Question: The text inside of my progress bars are getting cut off on the top. I'd like to move the text to the middle of the progress bar.
How can I do so?
I've tried 'position: relative;' and 'top: 40px' but that is causing issues for me when I dynamically change the number (with JS). Oddly, the number is getting cut off on the top even when it appears in the middle of the progress bar. Even more odd is that is only happening in Chrome (FF and IE work fine).
Notice in this image, only the bottom changed, but the top part didn't:

So, I included a live example WITHOUT the relative positioning, I'm thinking that that is the reason things are wacky. Can you guys figure out how to just move the text down to the middle without relative positioning? Or just figure out how to prevent the number from getting cut off with the relative positioning?
Also, I don't want absolute positioning either because the number needs to remain in the middle of each individual progress bar.
<URL>
'''
<div class="row">
<div class="col-md-12">
<div class="content">
<h2>Summary</h2>
<div class="progress text-center">
<div class="progress-bar progress-bar-success" role="progressbar">
<span id="output-expenses">$0.00</span>
</div>
<div class="progress-bar progress-bar-warning" role="progressbar">
<span>$0.00</span>
</div>
<div class="progress-bar progress-bar-danger" role="progressbar">
<span>$0.00</span>
</div>
<div class="progress-bar progress-bar-income" role="progressbar">
<span id="output-income"></span>
</div>
</div>
</div>
</div>
</div>
'''
'''
.progress {
height: 100px;
margin-bottom: 0;
border-radius: 10px;
/*background-color: #c4ffc4;*/
}
.progress span {
/*position: relative;
top: 40px;*/
color: #292929;
font-weight: bold;
font-size: 4em;
font-family: 'Cinzel', serif;
text-align: center;
vertical-align: middle;
width: 100%;
}
.progress-bar-success {
width: 30%;
}
.progress-bar-warning {
width: 20%;
}
.progress-bar-danger {
width: 20%;
}
.progress-bar-income {
background-color: #f5f5f5;
-webkit-box-shadow: inset 0 5px 8px rgba(0,0,0,0.1);
box-shadow: inset 0 5px 8px rgba(0,0,0,0.1);
width: 30%;
}
'''
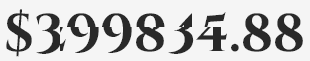
Answer: If you add 'padding-top:75px; display:inline-block;' to the '.progress span' rule, it will achieve the desired effect.
<URL>